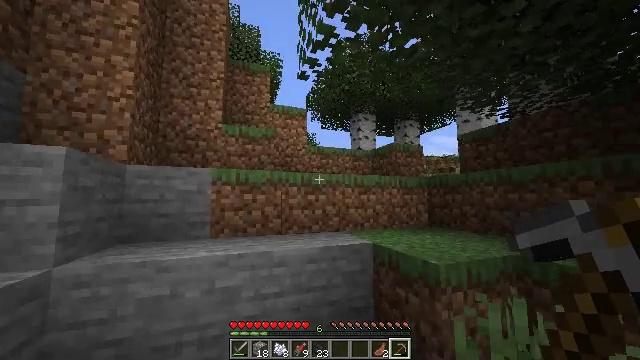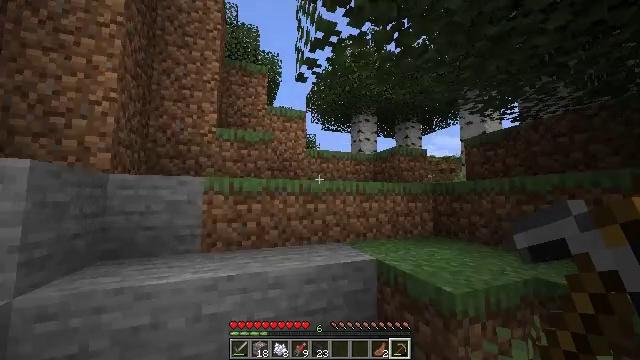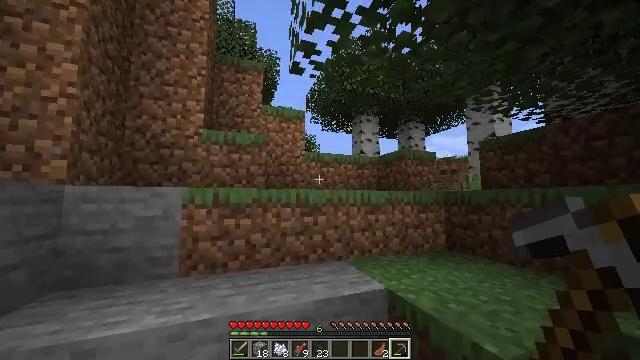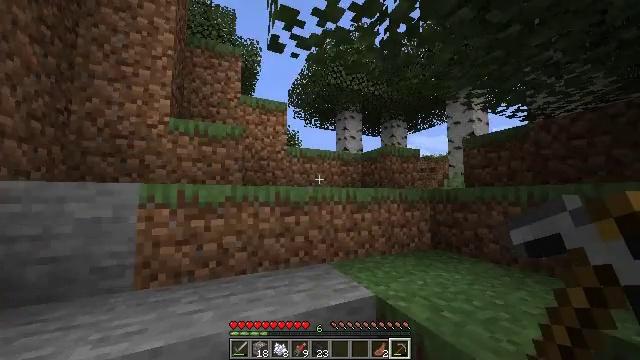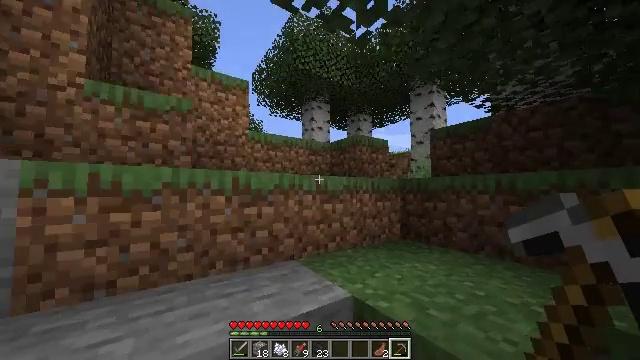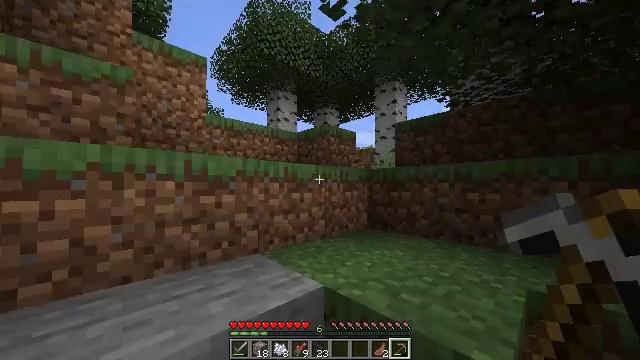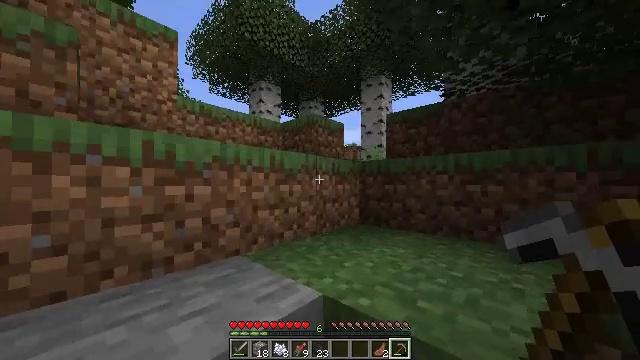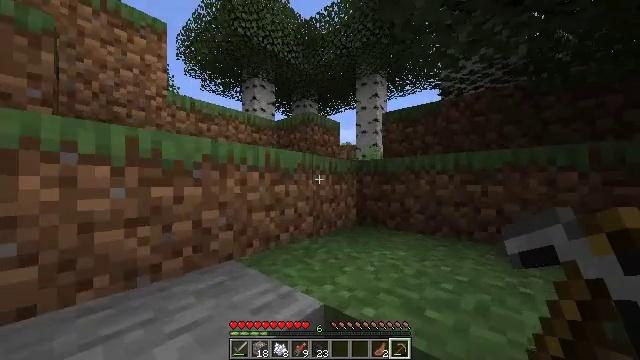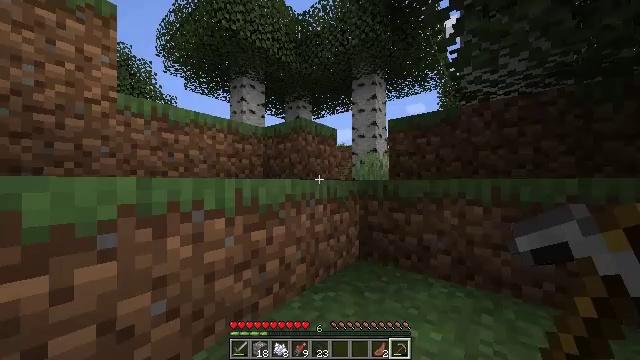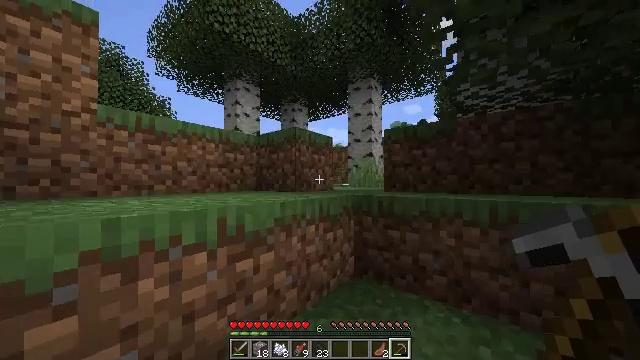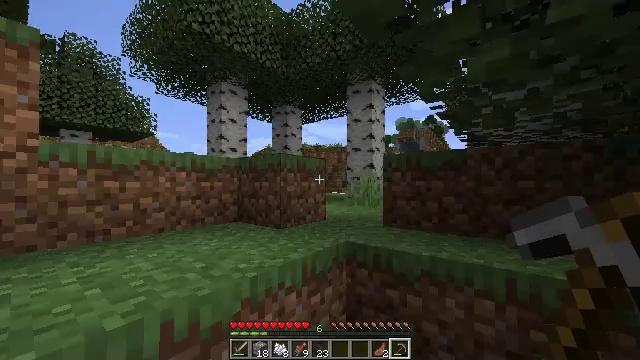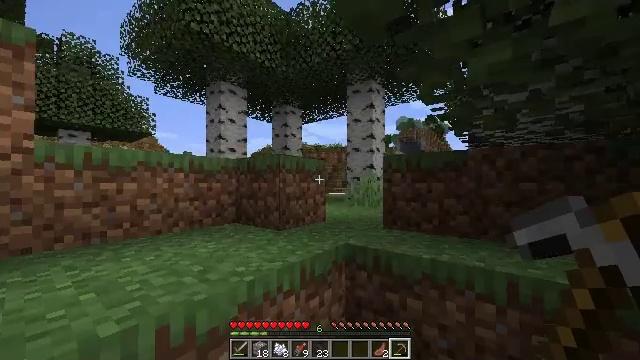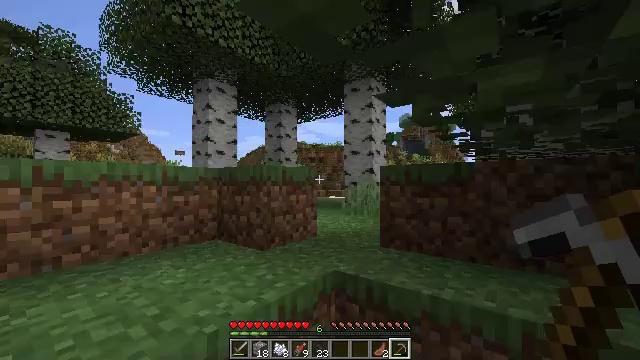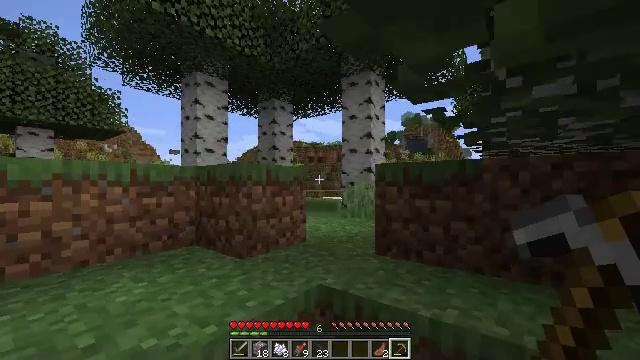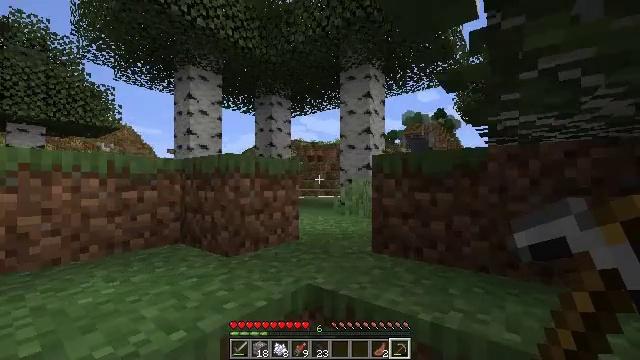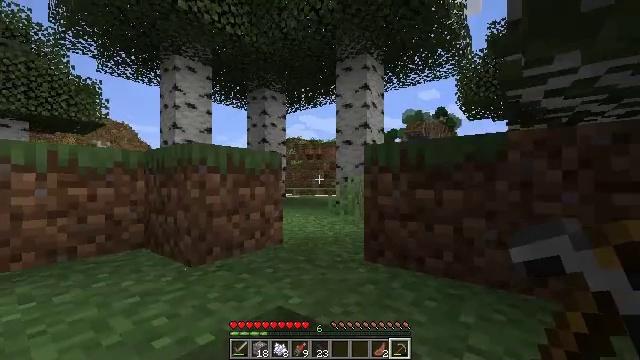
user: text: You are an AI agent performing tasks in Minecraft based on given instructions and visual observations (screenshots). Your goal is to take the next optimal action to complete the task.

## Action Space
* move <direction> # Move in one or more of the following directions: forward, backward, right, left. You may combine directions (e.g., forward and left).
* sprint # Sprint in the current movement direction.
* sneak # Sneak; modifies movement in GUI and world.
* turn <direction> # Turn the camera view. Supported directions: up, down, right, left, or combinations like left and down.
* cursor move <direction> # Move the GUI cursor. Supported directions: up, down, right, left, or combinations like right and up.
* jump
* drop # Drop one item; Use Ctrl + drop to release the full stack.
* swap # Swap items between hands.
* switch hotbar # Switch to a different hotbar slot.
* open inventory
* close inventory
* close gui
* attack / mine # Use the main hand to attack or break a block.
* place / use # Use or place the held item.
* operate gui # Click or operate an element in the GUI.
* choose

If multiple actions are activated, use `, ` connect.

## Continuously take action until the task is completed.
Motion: motion action
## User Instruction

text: Hunt fish.
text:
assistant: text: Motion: move forward, jump
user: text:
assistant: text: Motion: move forward, jump
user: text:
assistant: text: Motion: move forward, turn right, jump
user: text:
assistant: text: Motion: move forward, turn right and down, jump
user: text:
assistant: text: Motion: move forward, turn right and down, jump
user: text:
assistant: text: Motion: move forward, turn right, jump
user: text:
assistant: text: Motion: move forward, turn right, jump
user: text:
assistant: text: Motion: move forward, turn right, jump
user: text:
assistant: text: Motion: move forward, jump
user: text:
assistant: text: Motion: move forward, jump
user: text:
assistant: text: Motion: move forward, jump
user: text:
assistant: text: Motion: move forward, jump
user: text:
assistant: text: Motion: move forward, jump
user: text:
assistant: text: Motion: move forward
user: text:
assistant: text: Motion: move forward
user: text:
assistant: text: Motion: move forward
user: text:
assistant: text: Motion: move forward
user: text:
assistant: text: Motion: move forward
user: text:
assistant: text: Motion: move forward
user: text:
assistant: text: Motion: move forward
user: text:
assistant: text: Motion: move forward, jump
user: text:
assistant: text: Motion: move forward, jump
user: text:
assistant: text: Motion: move forward, jump
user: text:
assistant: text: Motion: move forward, jump
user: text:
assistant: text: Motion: move forward, jump
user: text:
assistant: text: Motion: move forward, turn right, jump
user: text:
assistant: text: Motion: move forward, turn right
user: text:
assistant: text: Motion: move forward, turn right
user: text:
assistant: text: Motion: move forward, turn right
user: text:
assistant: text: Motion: move forward, turn right